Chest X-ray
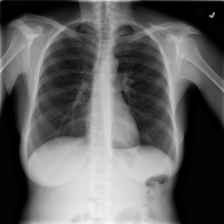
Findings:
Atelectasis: negative
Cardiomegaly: negative
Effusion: negative
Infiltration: negative
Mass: negative
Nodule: negative
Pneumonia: negative
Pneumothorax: negative
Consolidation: negative
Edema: negative
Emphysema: negative
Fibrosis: negative
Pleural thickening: negative
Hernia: negative